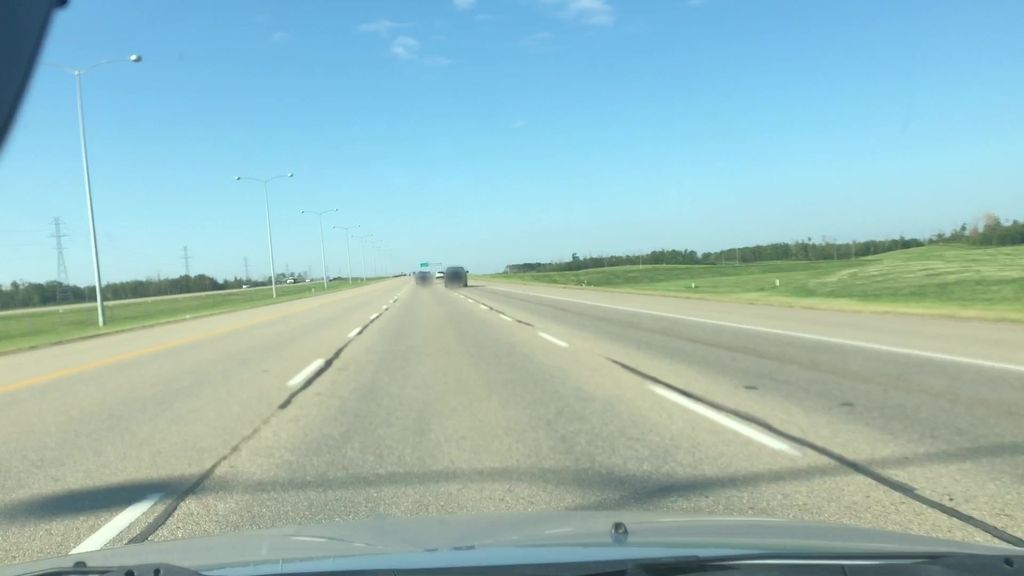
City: edmonton